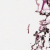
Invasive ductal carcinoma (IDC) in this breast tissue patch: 0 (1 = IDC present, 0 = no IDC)